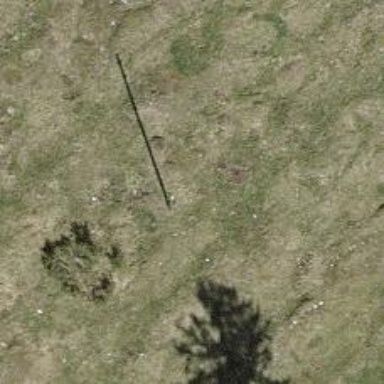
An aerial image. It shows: Power pole.